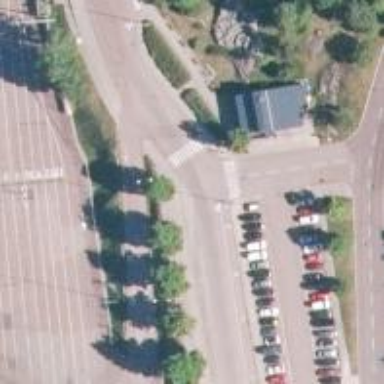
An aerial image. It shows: Residential road with separate asphalt sidewalk.